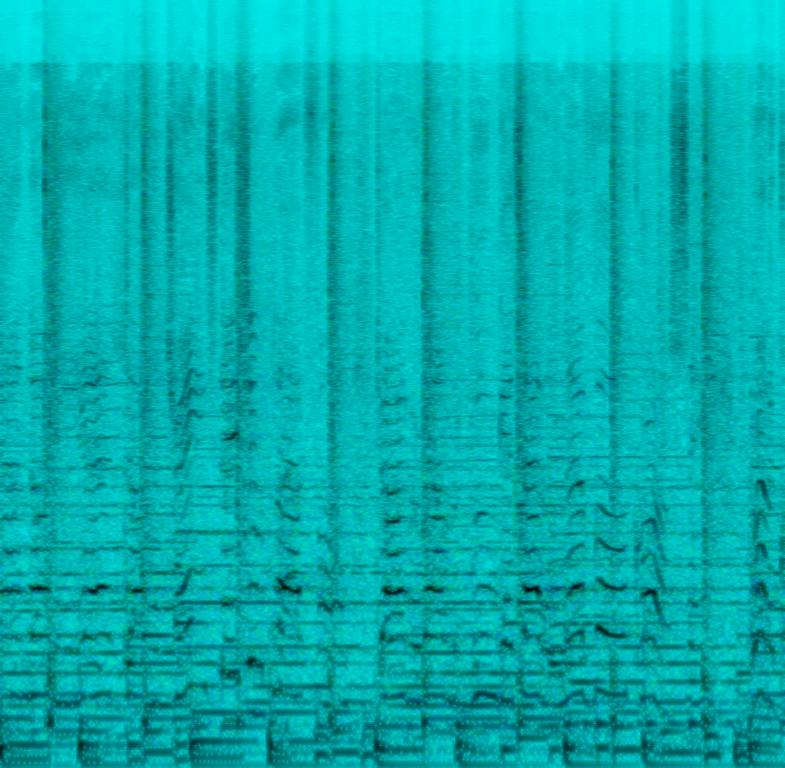
The track is a Kids Music song. A female voice with appealing vocals sings an easygoing melody. A piano with a bright sound plays a jazzy melody. A jazz drum kit plays a smooth beat. In the background there are trumpets playing a melody that matches the positive and fun atmosphere of the track.